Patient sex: M
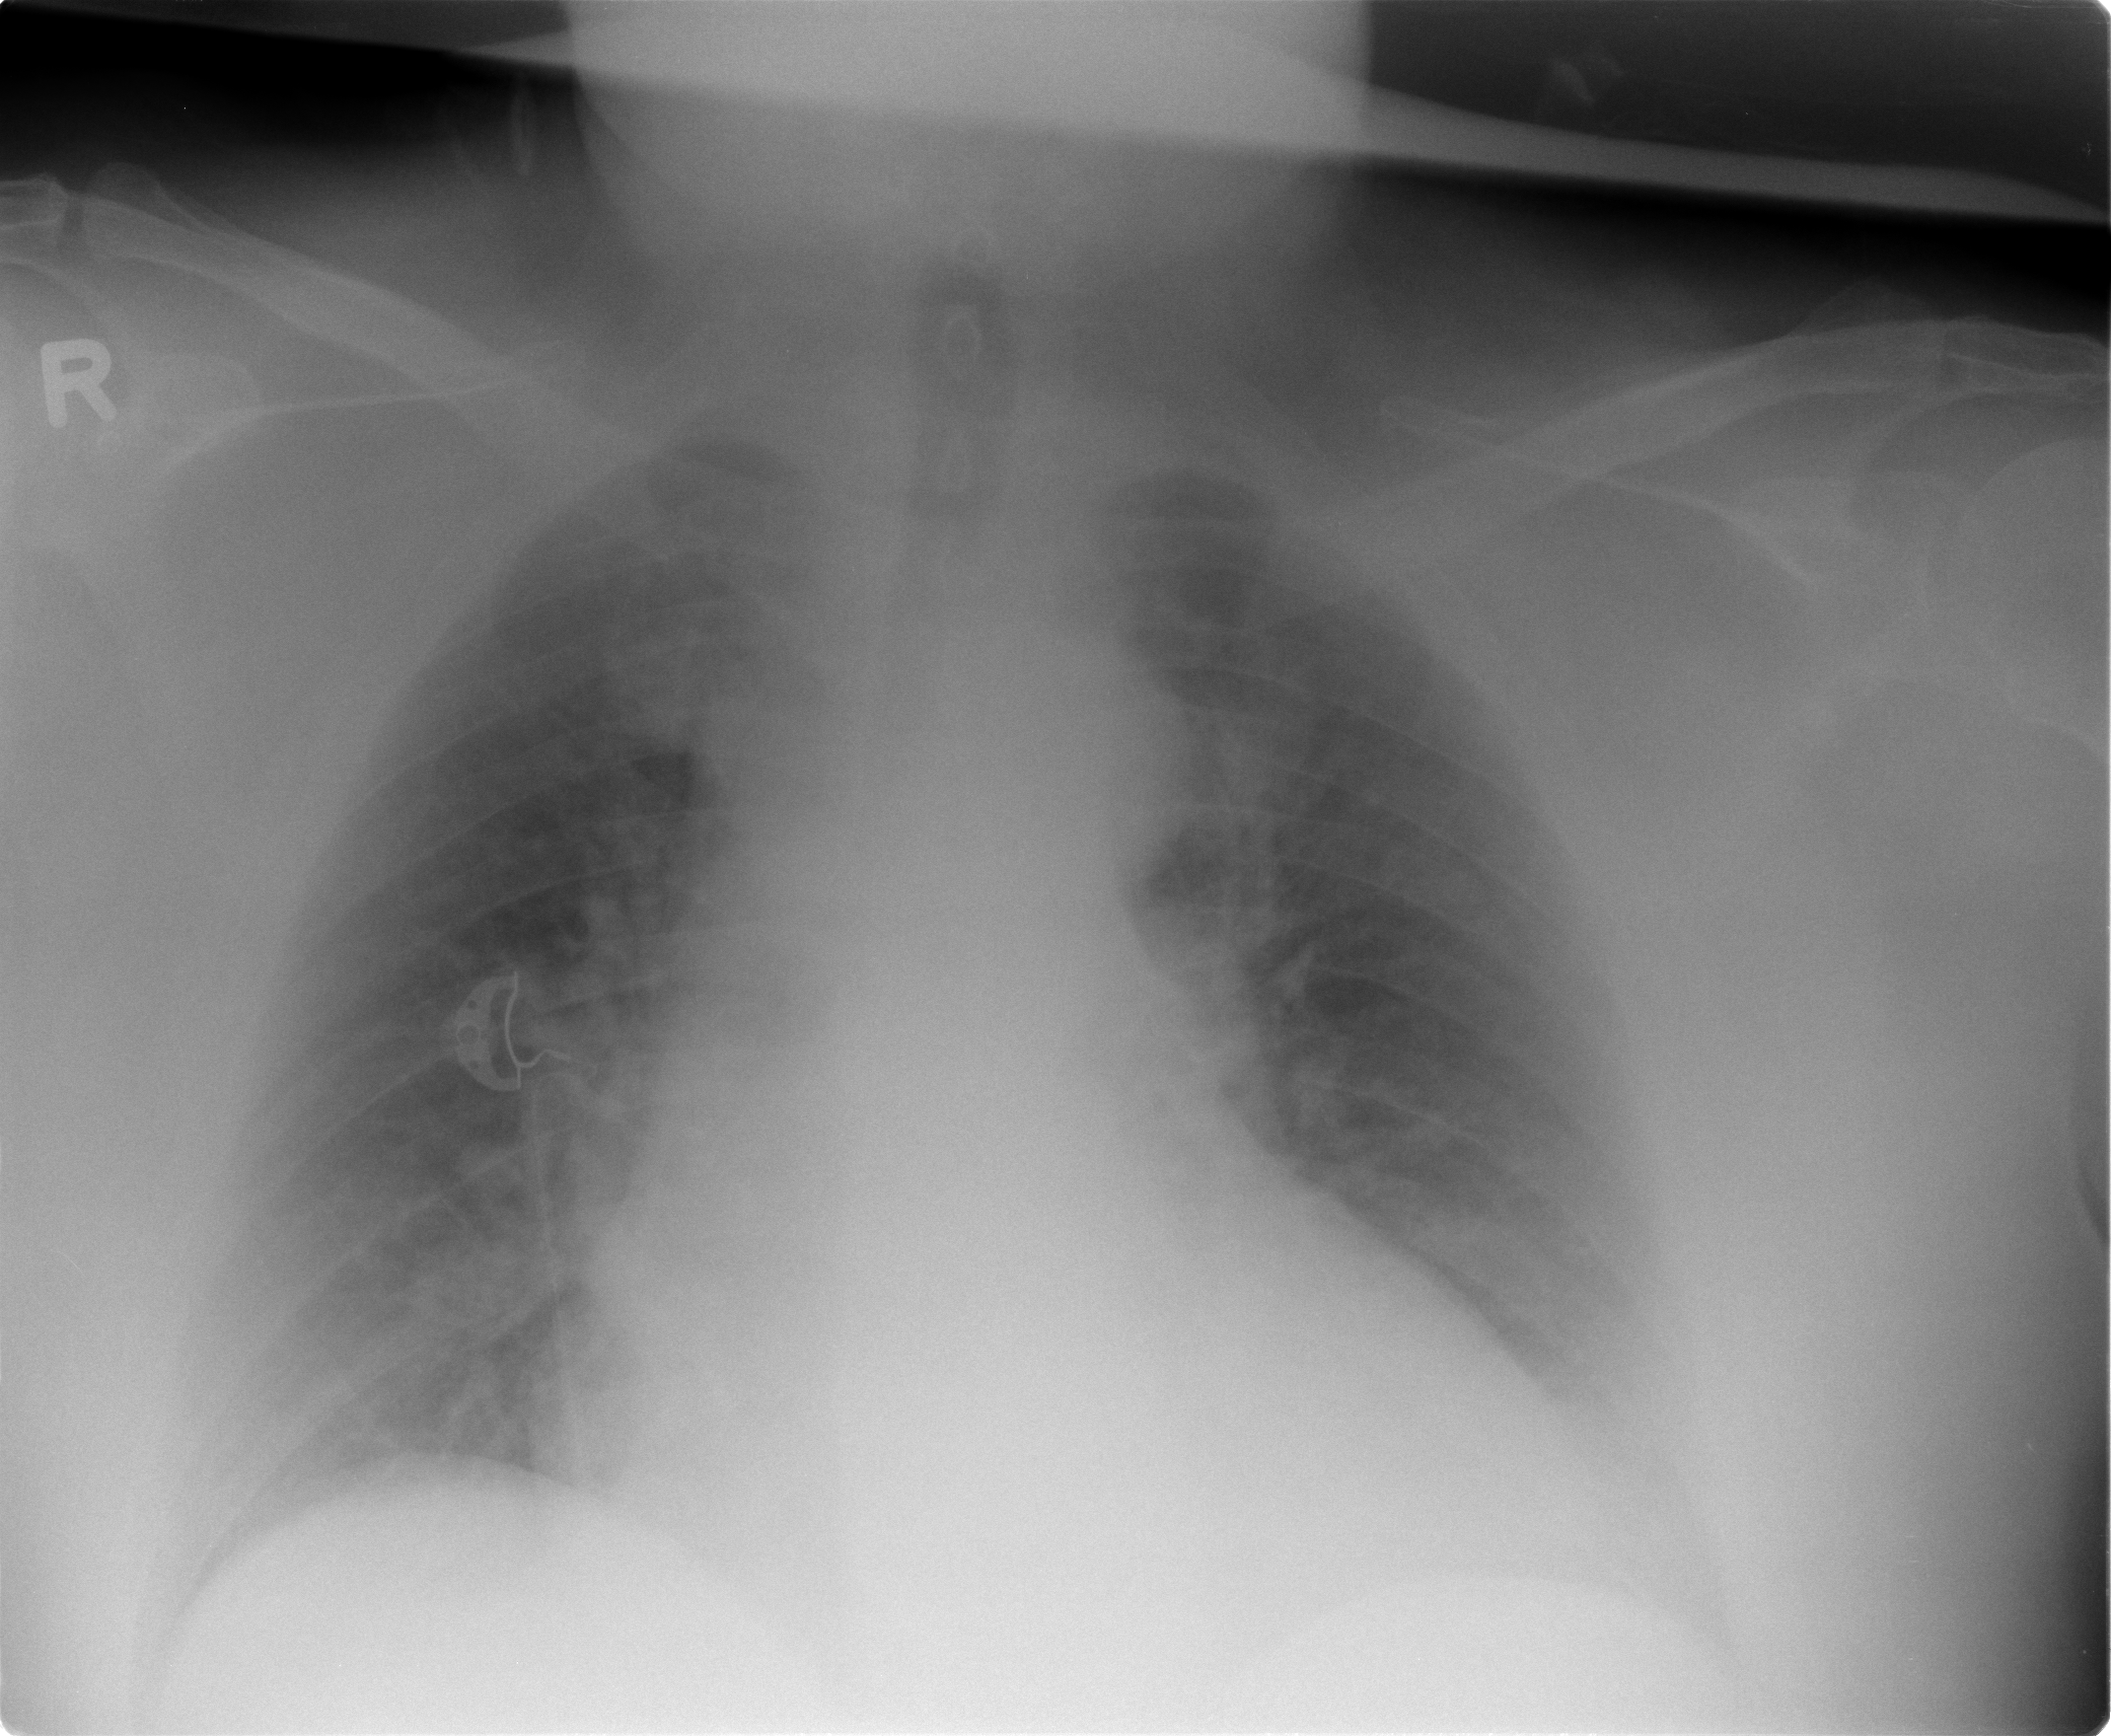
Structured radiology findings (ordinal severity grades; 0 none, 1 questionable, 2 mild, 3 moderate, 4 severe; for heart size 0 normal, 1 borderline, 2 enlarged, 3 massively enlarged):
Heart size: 2
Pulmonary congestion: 2
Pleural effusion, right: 0
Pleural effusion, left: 0
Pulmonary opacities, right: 2
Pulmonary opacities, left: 2
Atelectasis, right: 2
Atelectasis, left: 2